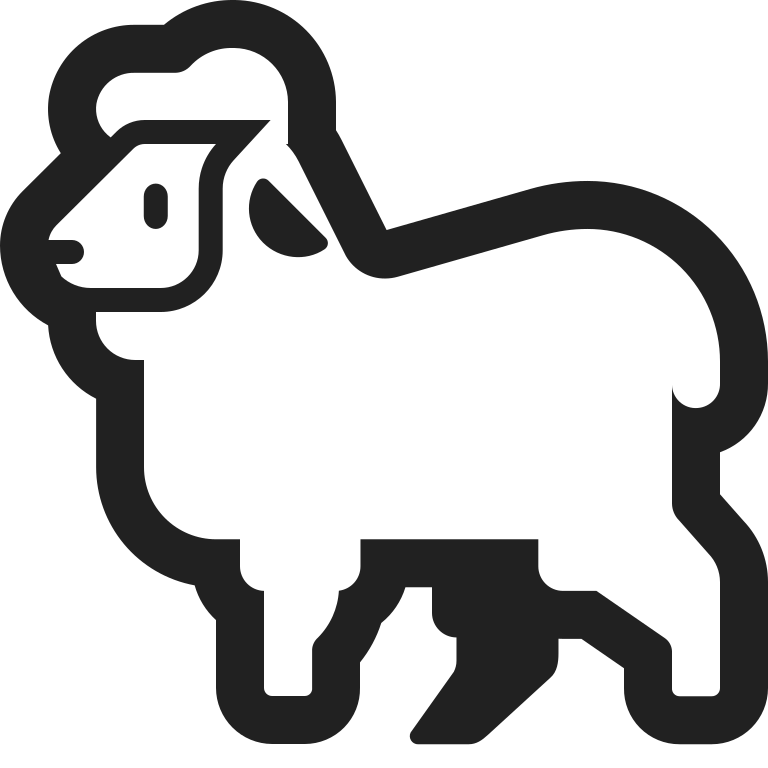
ewe high contrast